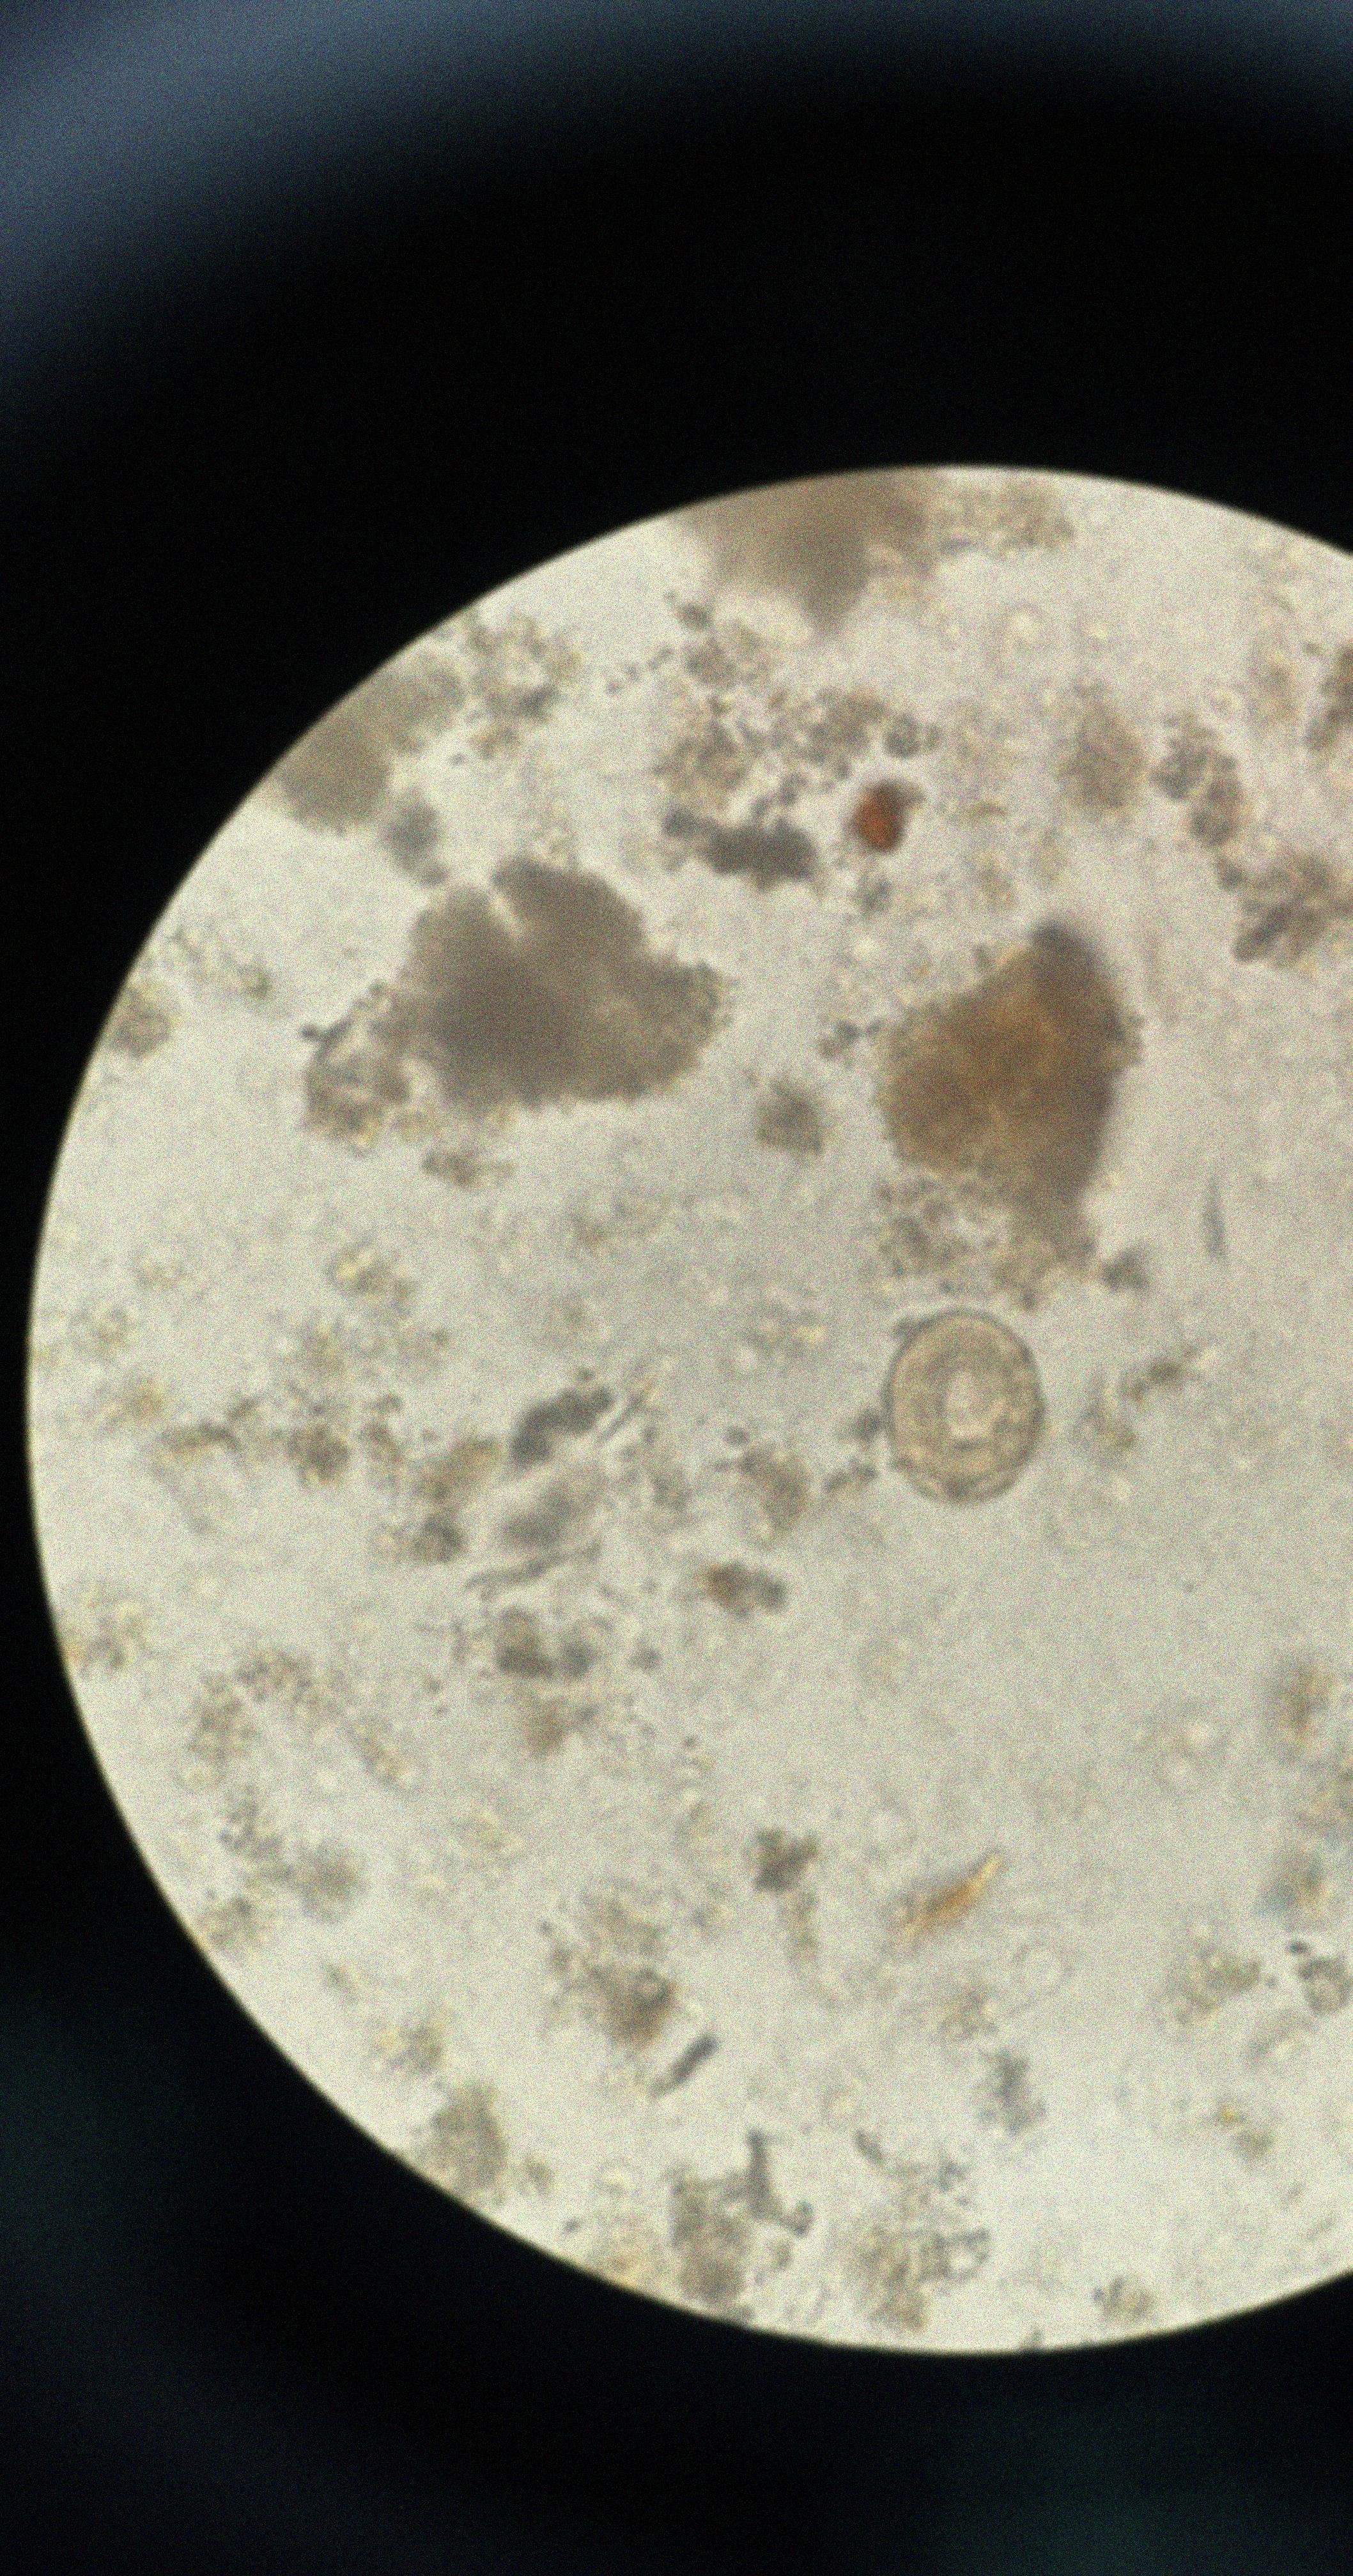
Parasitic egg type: Ascaris lumbricoides